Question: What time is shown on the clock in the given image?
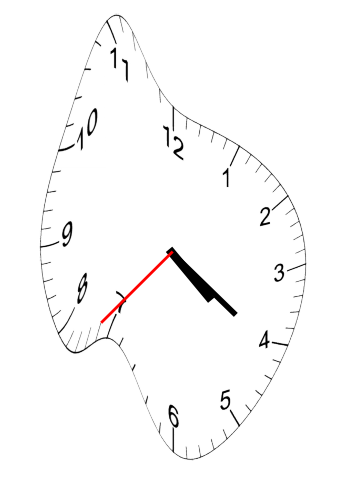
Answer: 04:20:37